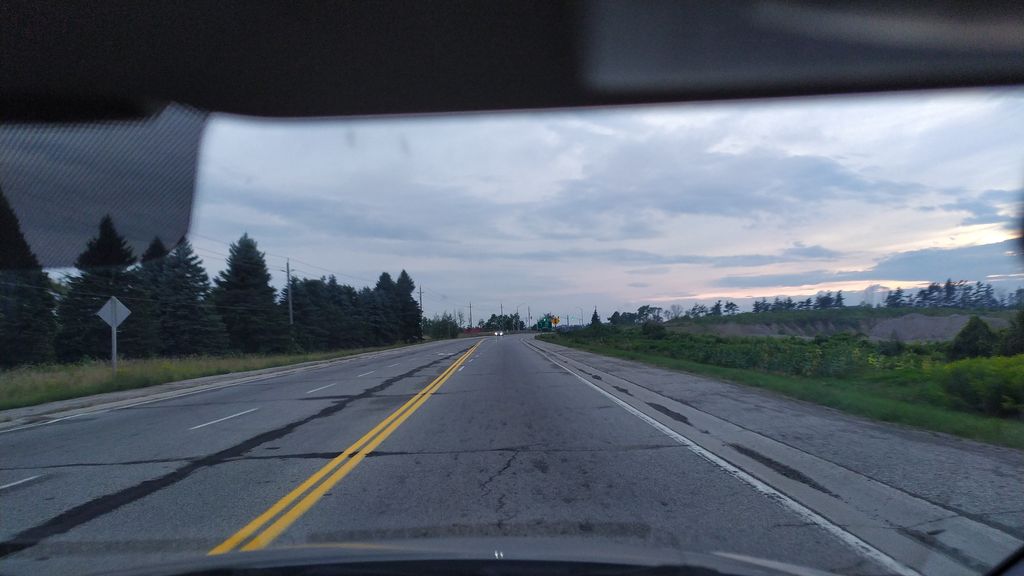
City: kitchener-waterloo